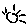
Label: sun